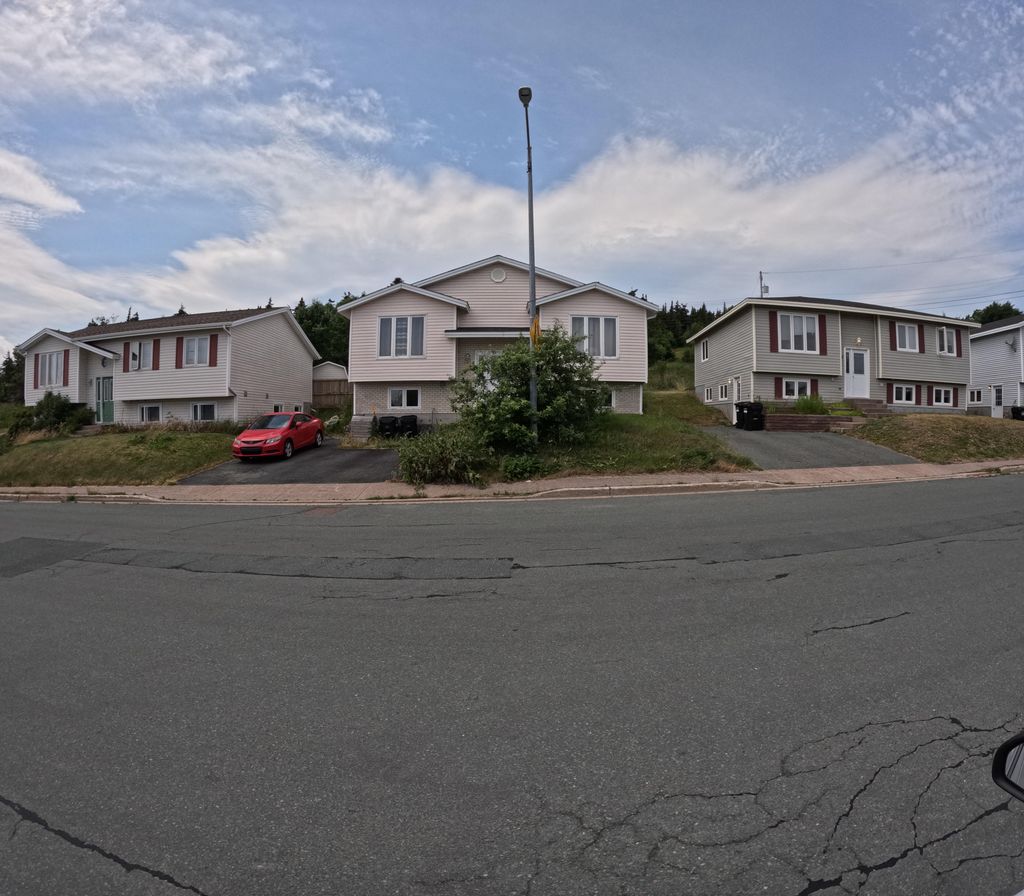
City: st_johns